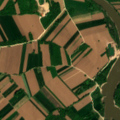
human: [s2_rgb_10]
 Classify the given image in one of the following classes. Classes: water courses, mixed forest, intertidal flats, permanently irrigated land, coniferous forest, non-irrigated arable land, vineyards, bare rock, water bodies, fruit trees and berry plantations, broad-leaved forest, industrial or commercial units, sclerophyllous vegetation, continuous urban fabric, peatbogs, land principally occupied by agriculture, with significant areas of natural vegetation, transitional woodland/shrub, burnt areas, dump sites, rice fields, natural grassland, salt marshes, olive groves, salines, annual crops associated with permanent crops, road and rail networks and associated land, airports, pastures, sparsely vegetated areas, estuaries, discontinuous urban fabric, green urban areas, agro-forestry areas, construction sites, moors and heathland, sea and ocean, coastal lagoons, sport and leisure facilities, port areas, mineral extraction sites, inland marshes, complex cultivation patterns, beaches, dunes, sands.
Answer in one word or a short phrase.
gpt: non-irrigated arable land, land principally occupied by agriculture, with significant areas of natural vegetation, transitional woodland/shrub, water courses